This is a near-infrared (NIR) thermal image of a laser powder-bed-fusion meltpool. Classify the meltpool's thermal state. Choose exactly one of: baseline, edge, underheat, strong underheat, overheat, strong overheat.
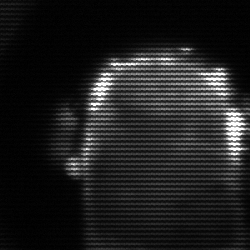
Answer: baseline